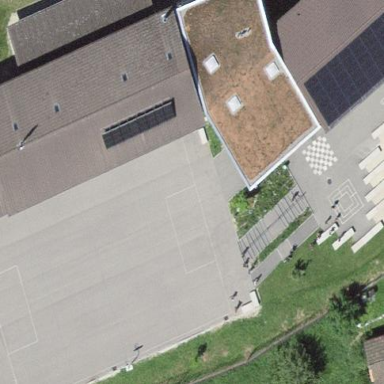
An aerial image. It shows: School building.